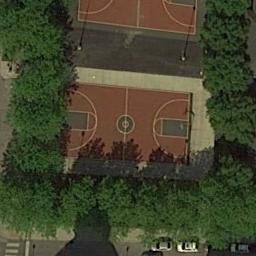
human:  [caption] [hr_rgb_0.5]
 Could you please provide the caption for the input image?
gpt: There is a basketball court in the upper right corner .

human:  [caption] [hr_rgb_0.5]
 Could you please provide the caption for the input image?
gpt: Many trees are near the basketball courts .

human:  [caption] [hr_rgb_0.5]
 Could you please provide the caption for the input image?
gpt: There is a basketball court surrounded by many trees .

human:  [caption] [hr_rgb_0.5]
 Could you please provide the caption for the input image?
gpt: Two basketball courts surrounded by some trees and a road beside .

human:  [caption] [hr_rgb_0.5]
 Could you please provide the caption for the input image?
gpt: There are many trees surrounded the basketball court .